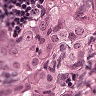
Metastatic tissue present: yes